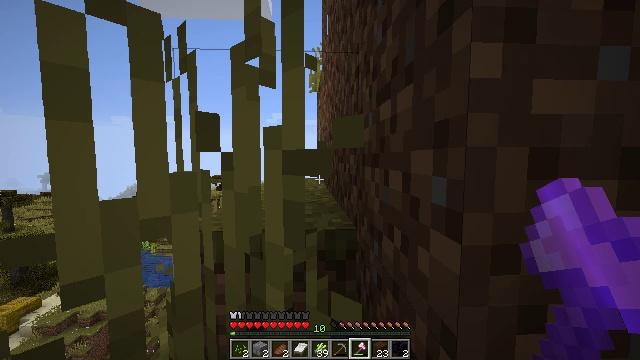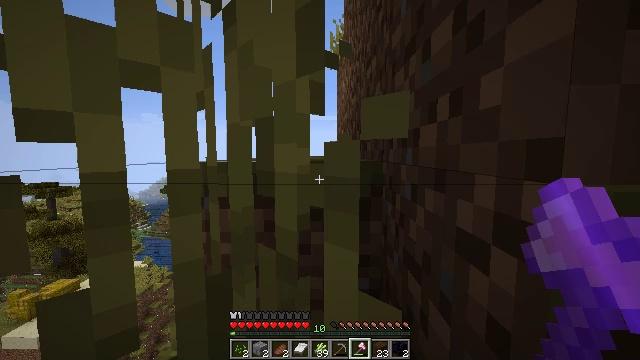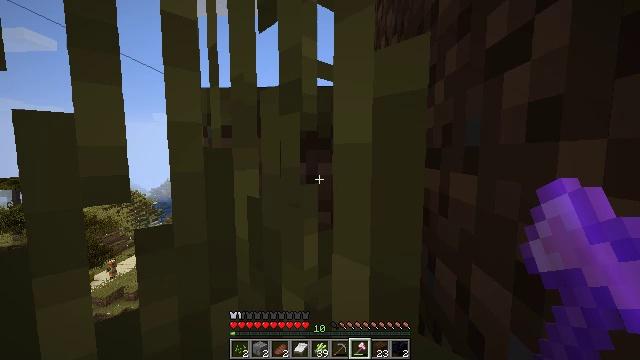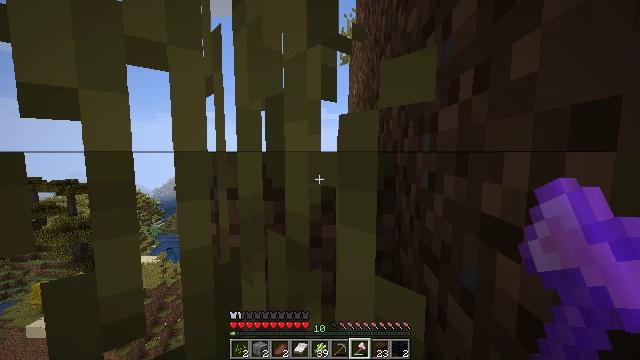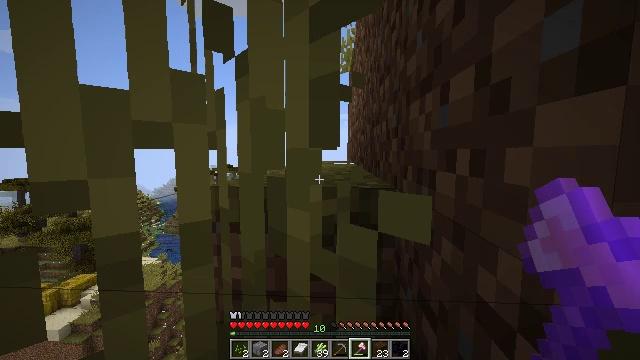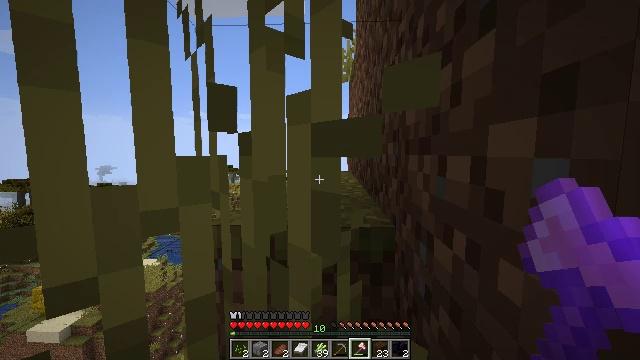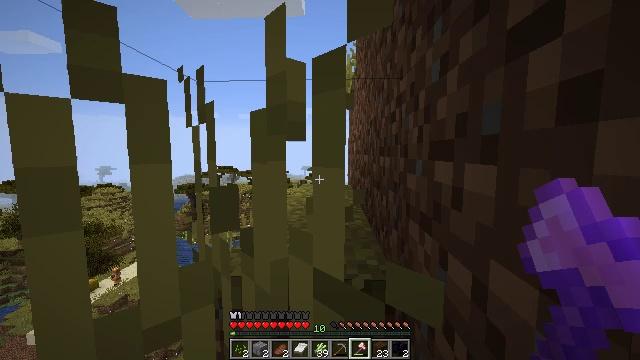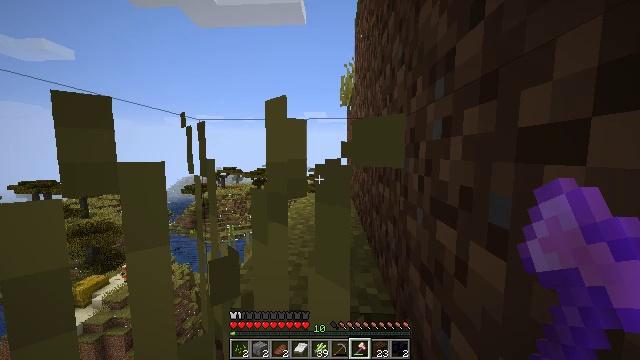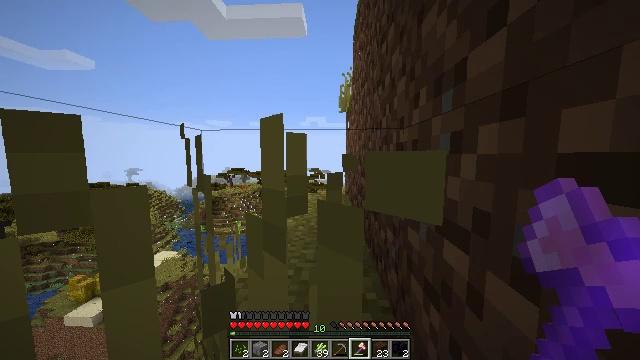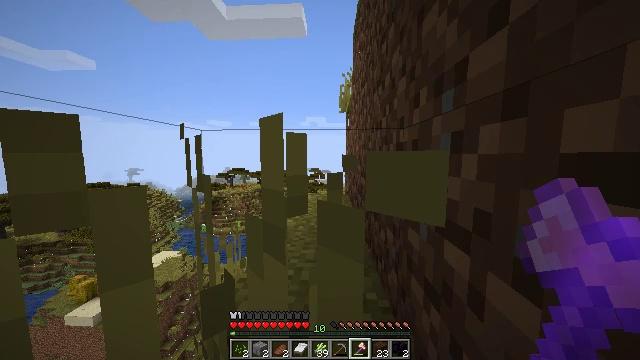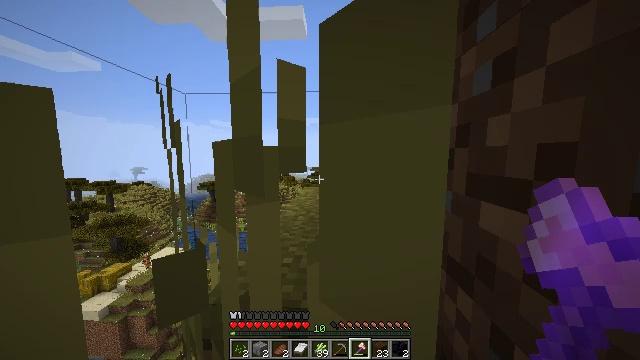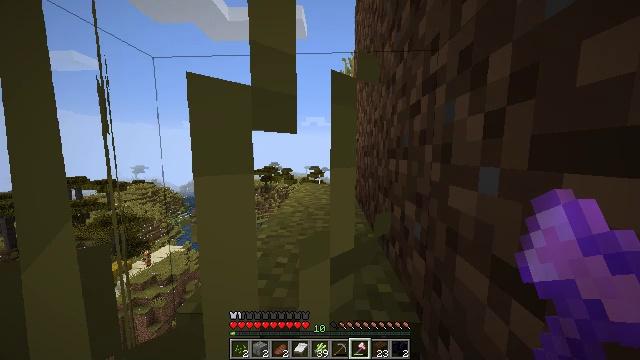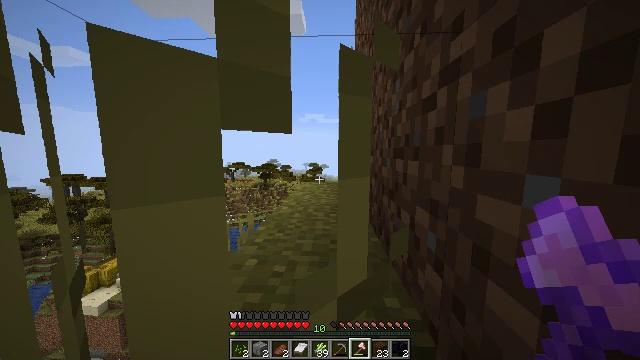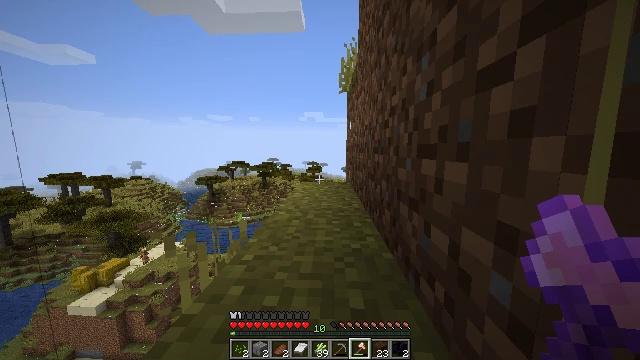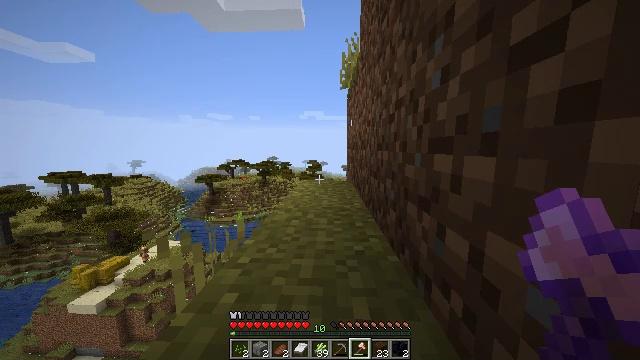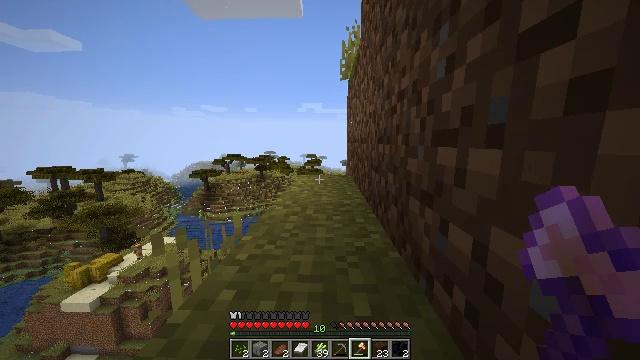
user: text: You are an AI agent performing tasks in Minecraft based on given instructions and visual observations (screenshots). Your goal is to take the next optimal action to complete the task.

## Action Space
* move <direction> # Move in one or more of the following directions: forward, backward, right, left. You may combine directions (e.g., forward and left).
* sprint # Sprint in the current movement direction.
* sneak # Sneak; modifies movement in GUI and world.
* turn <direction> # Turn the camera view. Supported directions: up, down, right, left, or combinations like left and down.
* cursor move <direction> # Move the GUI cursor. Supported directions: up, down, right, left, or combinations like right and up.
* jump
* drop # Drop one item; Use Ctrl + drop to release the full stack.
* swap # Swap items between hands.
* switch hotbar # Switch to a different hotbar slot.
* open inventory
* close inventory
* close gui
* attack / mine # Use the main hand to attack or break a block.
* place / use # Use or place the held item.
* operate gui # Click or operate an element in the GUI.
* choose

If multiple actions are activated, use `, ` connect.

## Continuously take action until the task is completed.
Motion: motion action
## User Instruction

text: Harvest tall grass for seeds.
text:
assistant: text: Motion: move forward, turn left, jump
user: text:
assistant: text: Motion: move forward, turn left, jump
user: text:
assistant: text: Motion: move forward, jump
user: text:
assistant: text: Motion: move forward, sprint, jump
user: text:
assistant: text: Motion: move forward, sprint, jump
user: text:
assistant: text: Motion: move forward, sprint, jump
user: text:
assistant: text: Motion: move forward, sprint, jump
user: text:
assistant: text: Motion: move forward, jump
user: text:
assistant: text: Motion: move forward, jump
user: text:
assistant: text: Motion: move forward, jump
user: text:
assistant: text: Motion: move forward
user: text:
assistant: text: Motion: move forward
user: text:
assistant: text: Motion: move forward
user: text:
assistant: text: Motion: move forward
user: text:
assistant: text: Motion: move forward, turn down
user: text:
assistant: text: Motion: move forward, turn down
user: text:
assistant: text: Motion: move forward, turn down
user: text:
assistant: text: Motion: move forward, turn down
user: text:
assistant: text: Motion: move forward, jump
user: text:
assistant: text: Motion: move forward, jump
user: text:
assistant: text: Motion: move forward, jump
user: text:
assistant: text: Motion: move forward
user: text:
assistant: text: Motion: move forward, turn right
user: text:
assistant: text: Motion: move forward, turn right and down
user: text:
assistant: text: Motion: move forward, turn right
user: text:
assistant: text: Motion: move forward, turn right
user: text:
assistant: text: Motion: turn right and down
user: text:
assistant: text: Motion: turn right and down
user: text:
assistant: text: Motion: turn right and down
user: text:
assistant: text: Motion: turn right and down